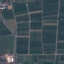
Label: PermanentCrop